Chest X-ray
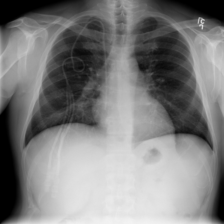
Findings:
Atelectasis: negative
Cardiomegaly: negative
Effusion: negative
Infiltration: negative
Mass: negative
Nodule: negative
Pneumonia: negative
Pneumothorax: negative
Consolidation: negative
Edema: negative
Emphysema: negative
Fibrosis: negative
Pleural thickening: negative
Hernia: negative